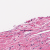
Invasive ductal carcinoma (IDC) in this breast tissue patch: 0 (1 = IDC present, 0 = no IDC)